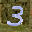
Label: 3